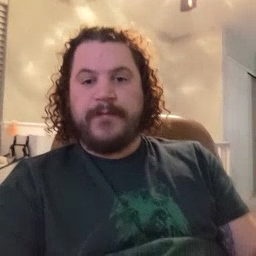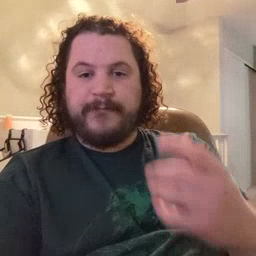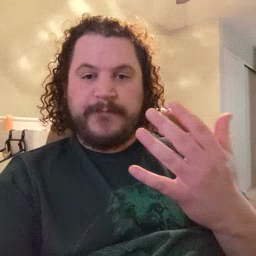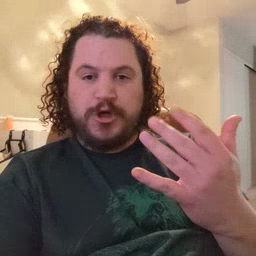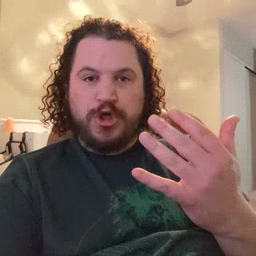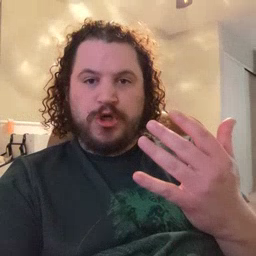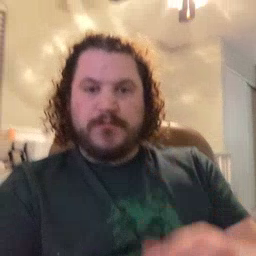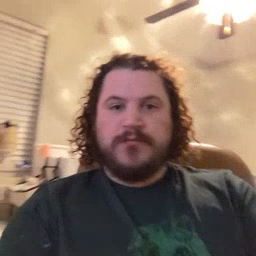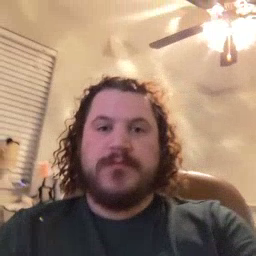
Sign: finger